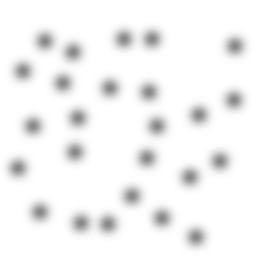
Squares: 0
Triangles: 0
Stars: 25
Total shapes: 25